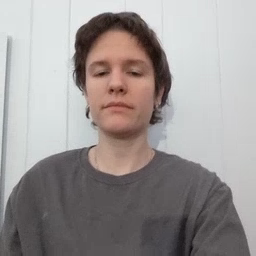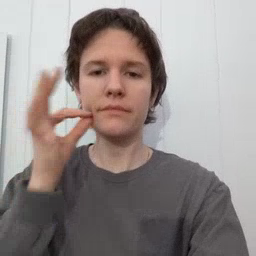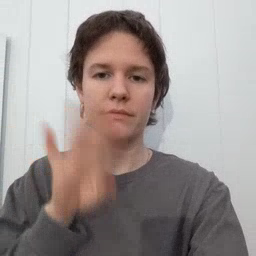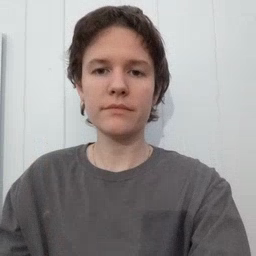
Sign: bee